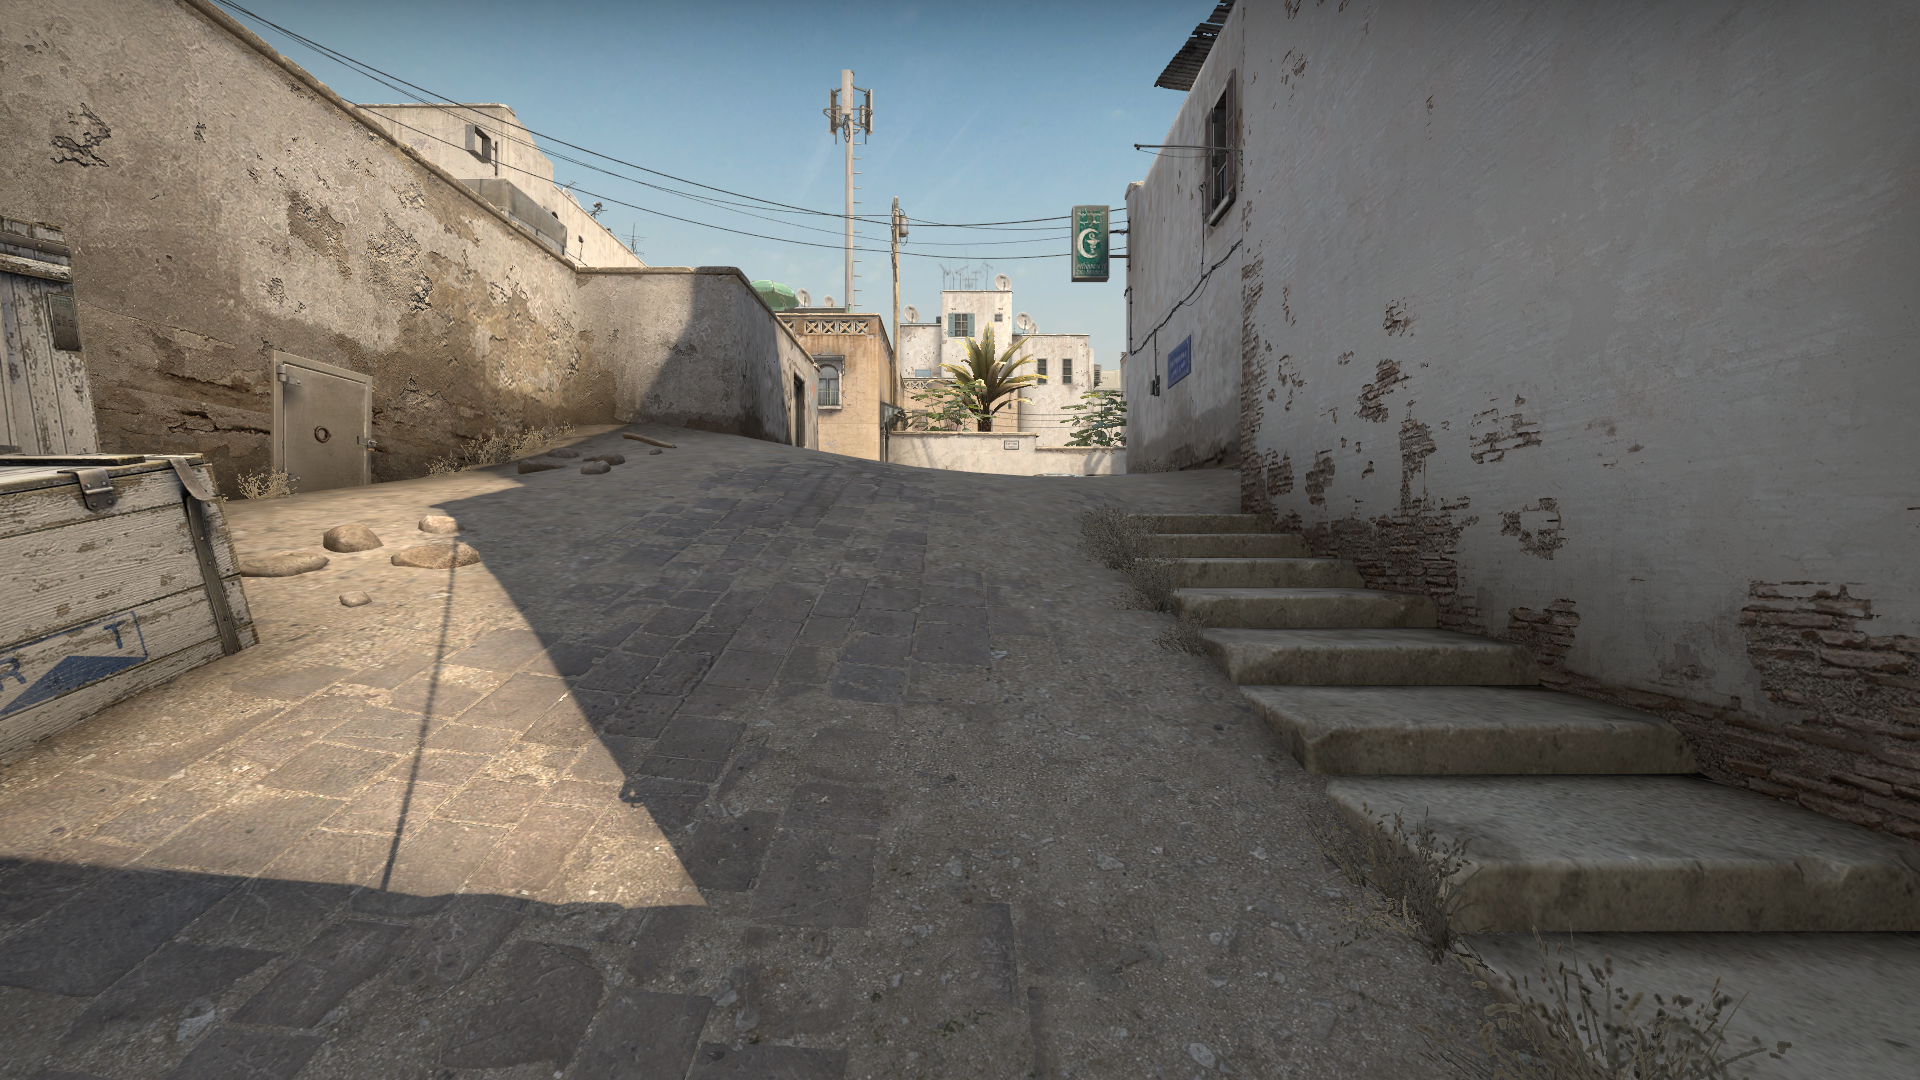
Map: de_dust2